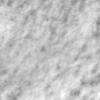
Label: no_change